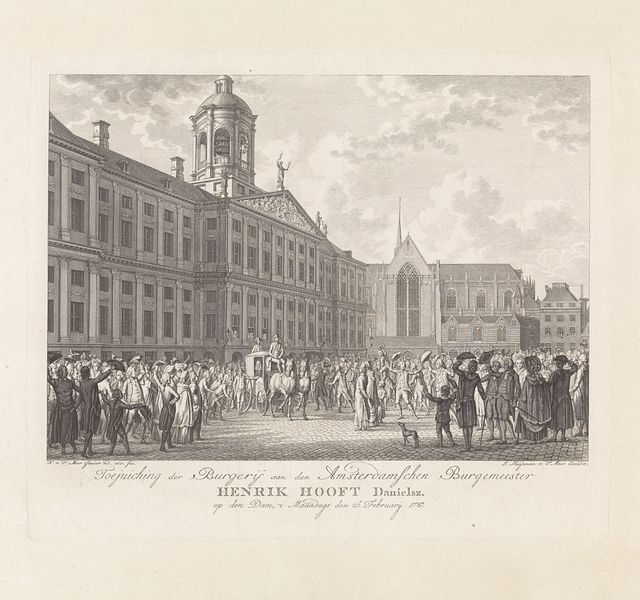
Titel: Burgemeester Hendrik Hooft Danielsz. toegejuicht door de menigte
Künstler: Noach van der (II) Meer
Standort: Amsterdam
Institution: Rijksmuseum
Schlagwörter: church, crowd, hat, men, people, women, dress, old, windows, woman, print, horses, sky, building, house, drawing, black and white, castle, dog, hats, men women, sketch, statue, children, town, city, square, cupola, facade, ground, signature, gothic, carriage, horse, classicism, dutch, peace, market, chruch, europe, demonstration, croud, center, bell tower, belgium, amsterdam, government, lithography, signed, arrival, timpanon, welcome, capitol, town hall, buildin, henrik, mayor, church bell tower, bürgermeister, hooft, henrok hooft